Interaction volume radius: 5 \u00c5
Interaction volume height: 10 \u00c5
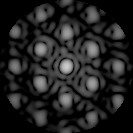
Disorder parameter: 0.3031